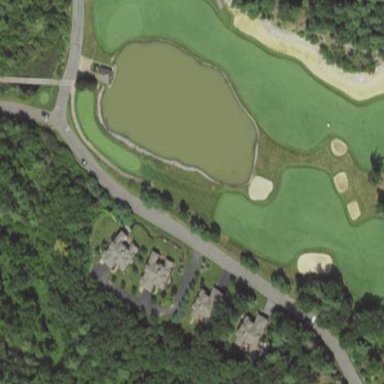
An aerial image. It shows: Golf fairway surrounded by grass.